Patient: sex F, age 26
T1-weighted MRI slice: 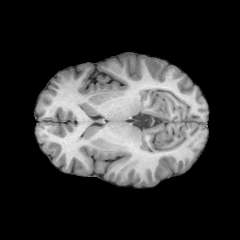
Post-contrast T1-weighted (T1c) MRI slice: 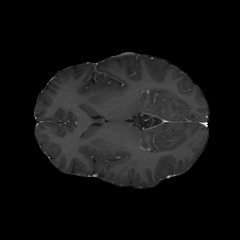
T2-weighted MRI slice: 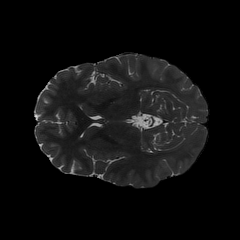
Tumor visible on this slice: no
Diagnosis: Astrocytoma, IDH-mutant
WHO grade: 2